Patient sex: M
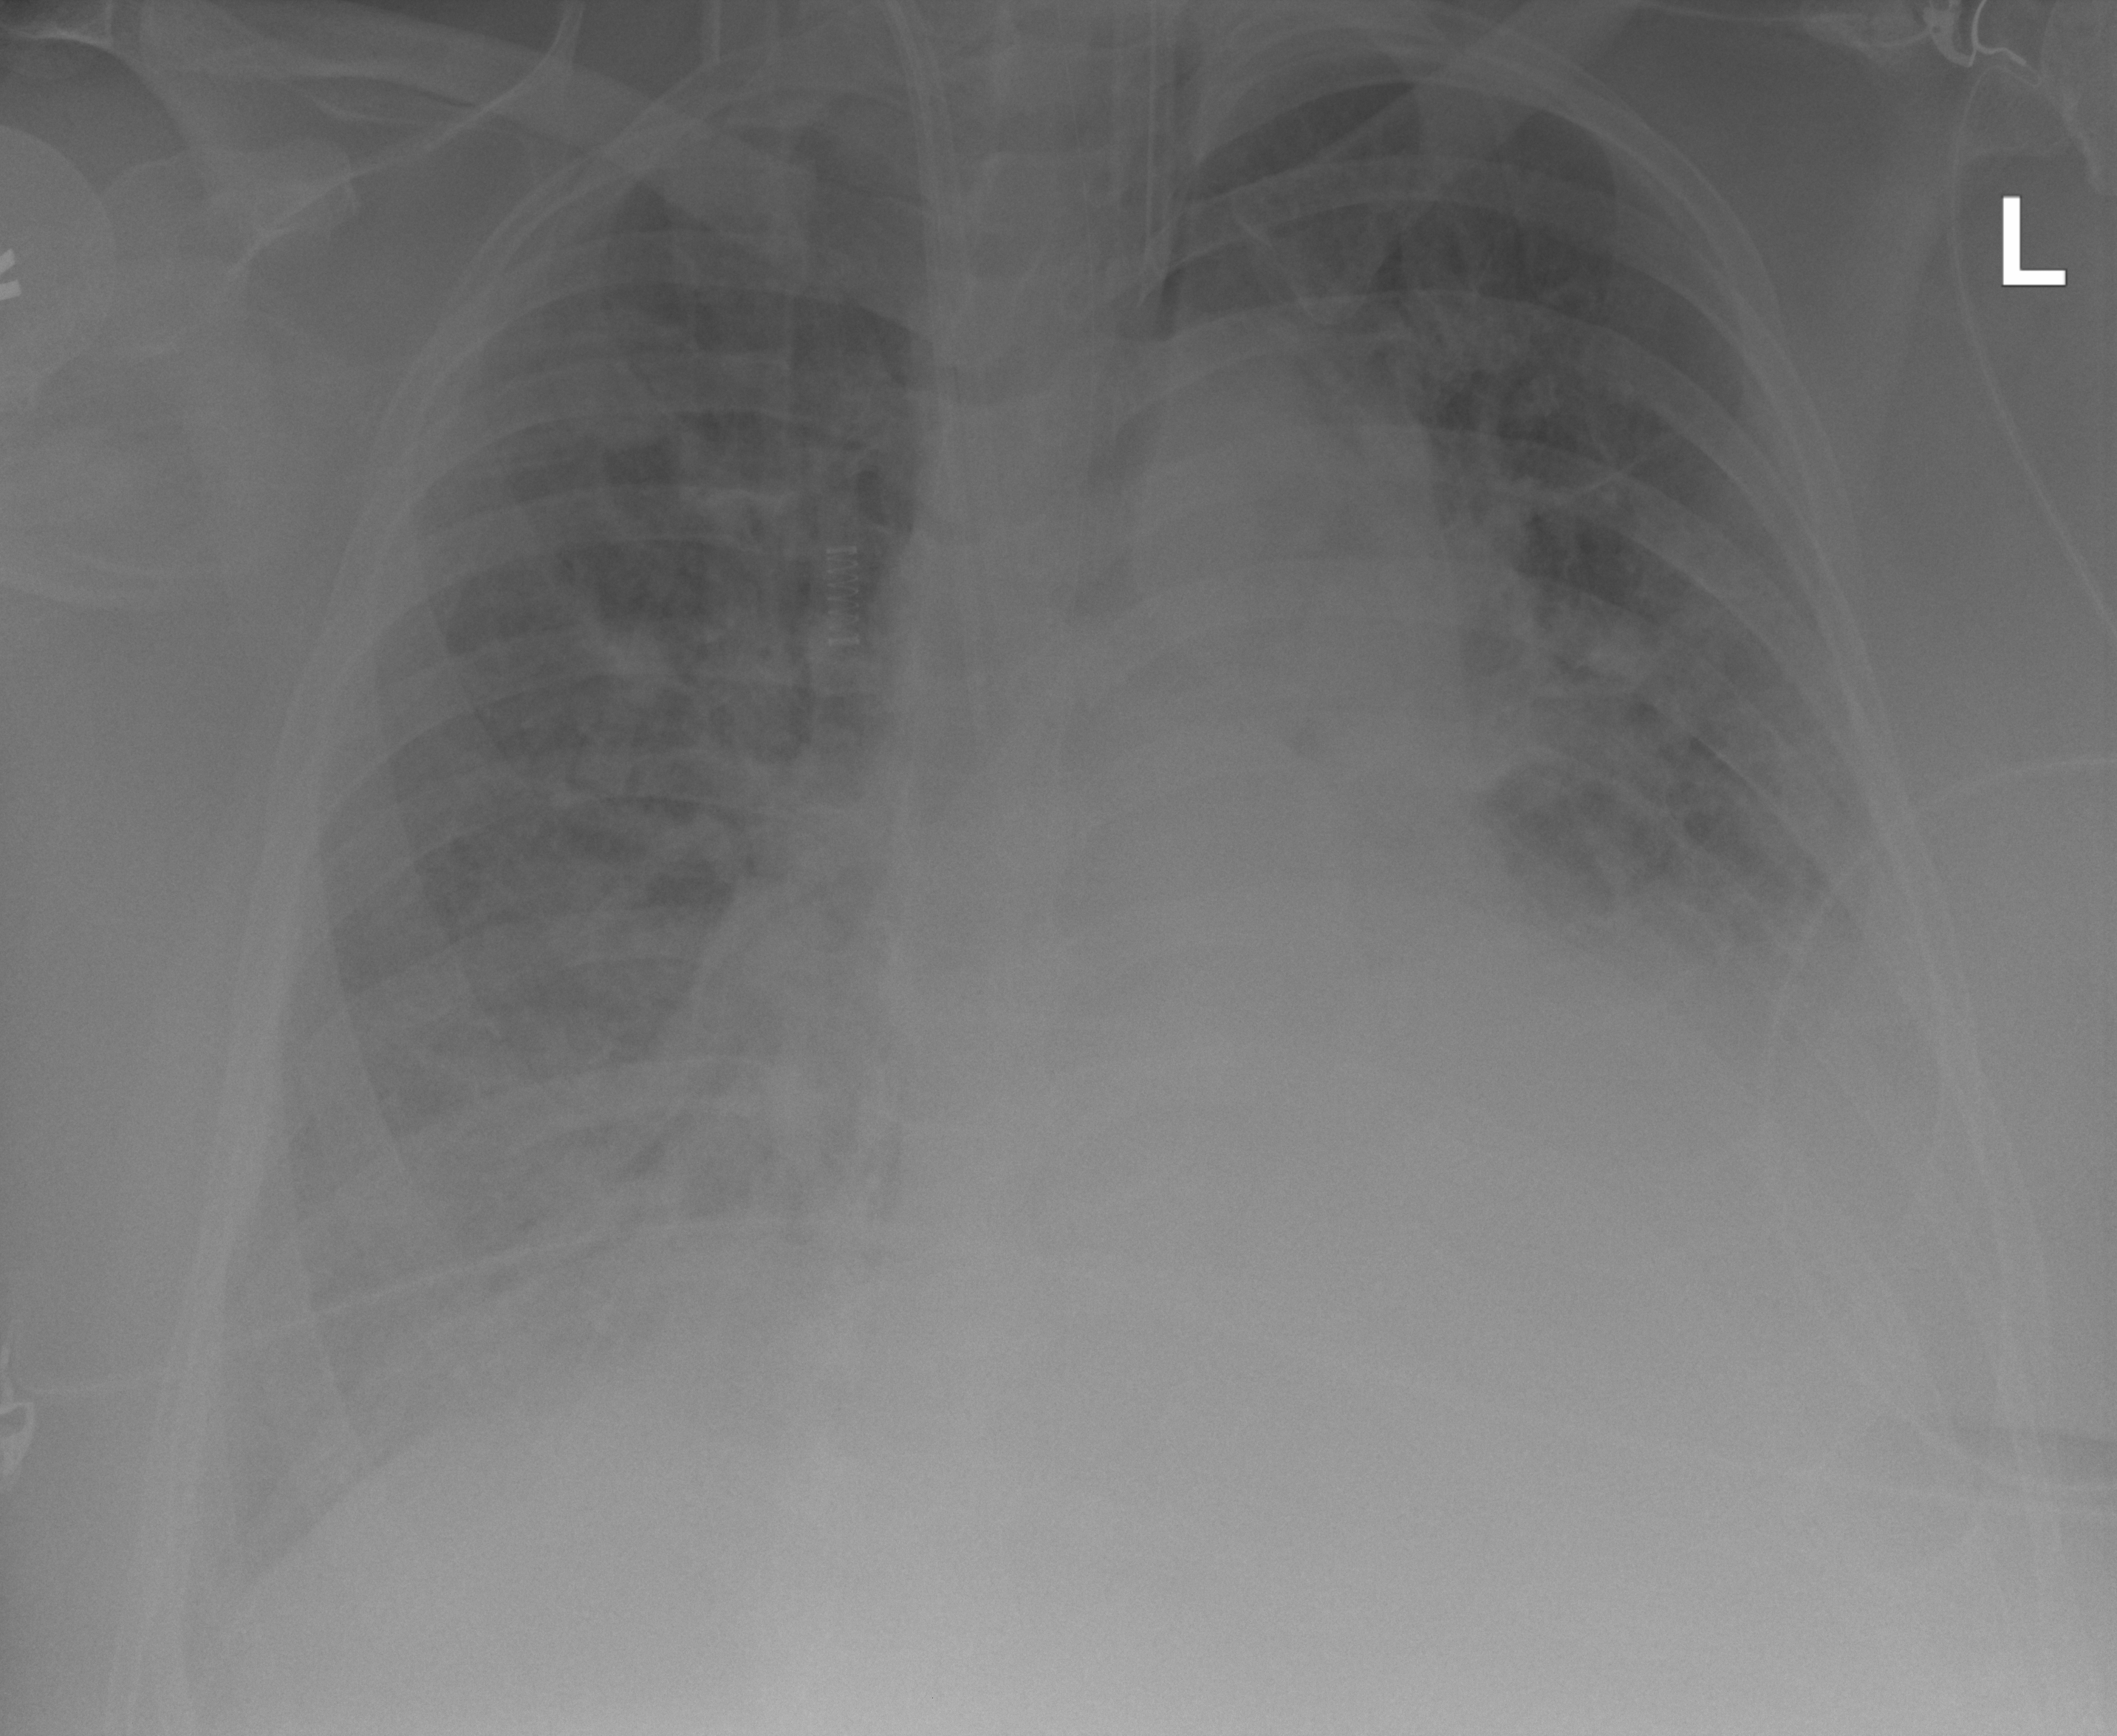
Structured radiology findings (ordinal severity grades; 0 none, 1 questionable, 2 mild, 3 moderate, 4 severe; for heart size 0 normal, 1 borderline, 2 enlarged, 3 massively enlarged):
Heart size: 2
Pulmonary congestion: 3
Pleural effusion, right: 3
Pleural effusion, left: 3
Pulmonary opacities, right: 2
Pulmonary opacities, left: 2
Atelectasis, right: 3
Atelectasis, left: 3